Field crop: maize
Growth stage: 2
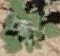
Species: chenopodium